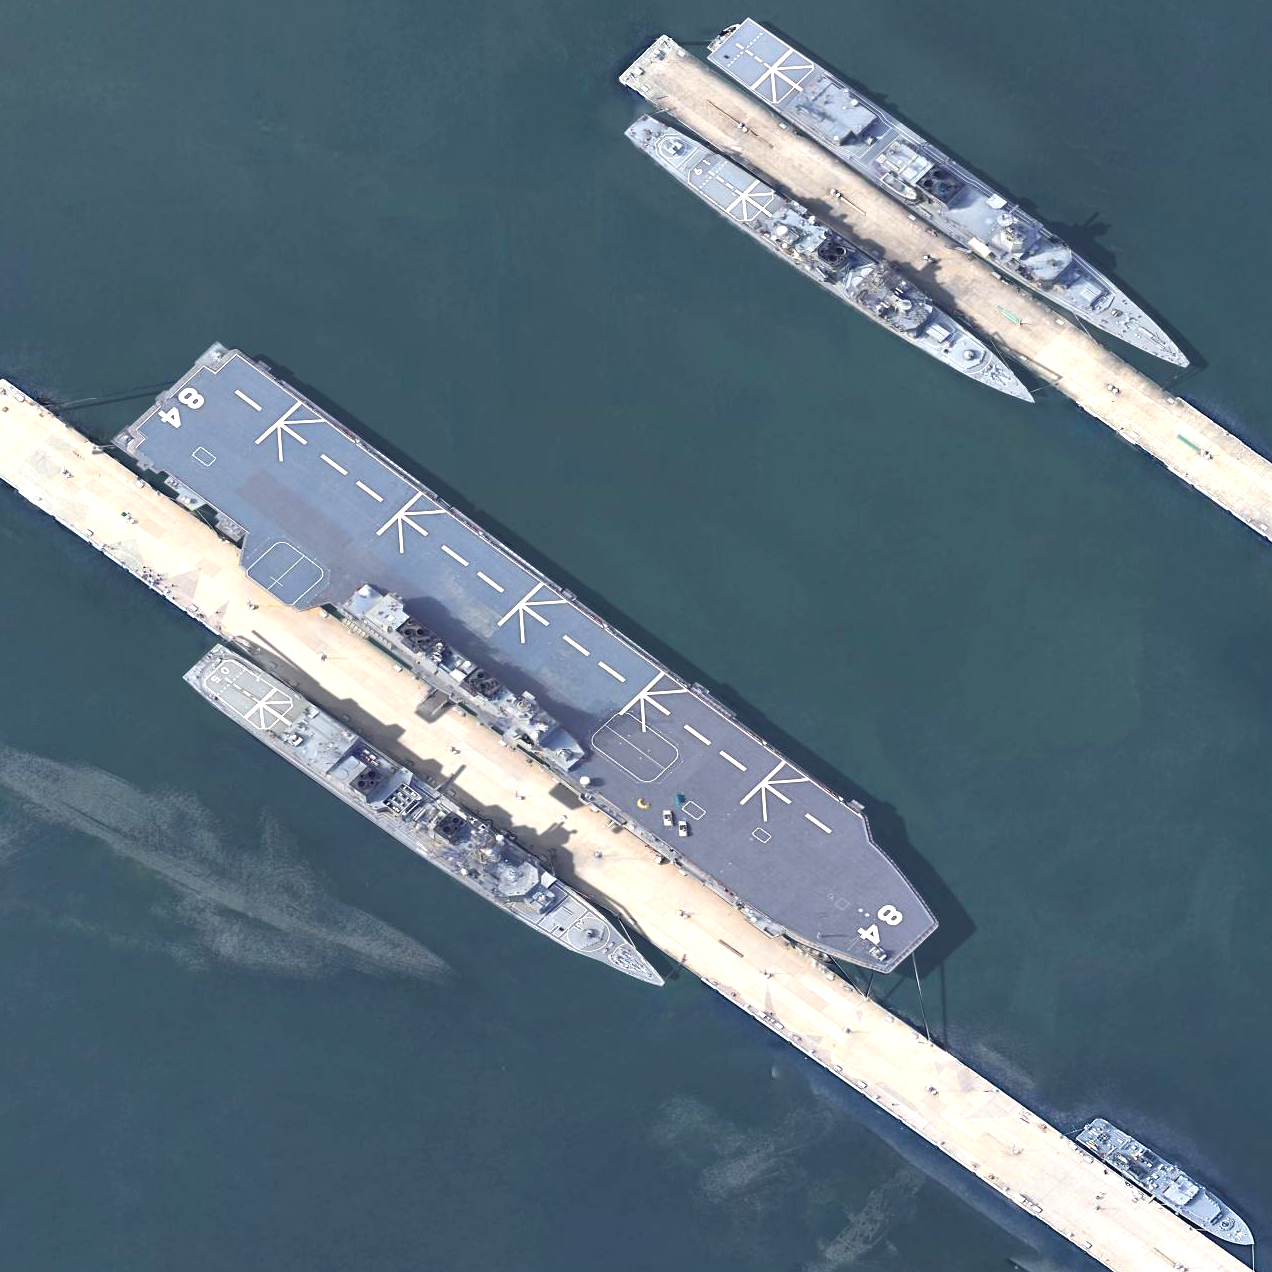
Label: assault